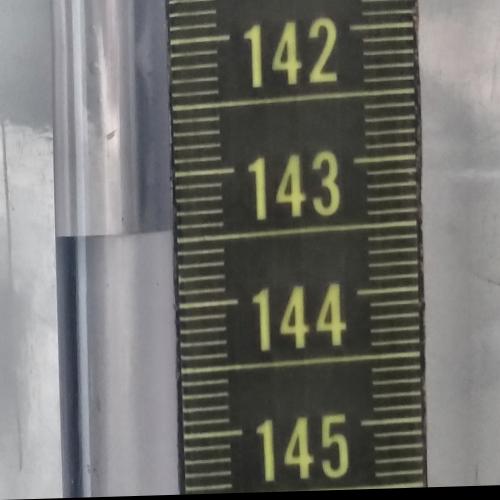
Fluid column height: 143.4 cm